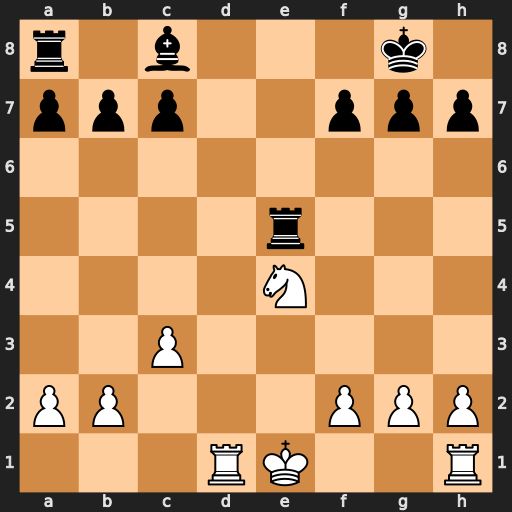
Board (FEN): r1b3k1/ppp2ppp/8/4r3/4N3/2P5/PP3PPP/3RK2R
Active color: w
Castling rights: K
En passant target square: -
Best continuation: Rd8+ Re8 Rxe8#